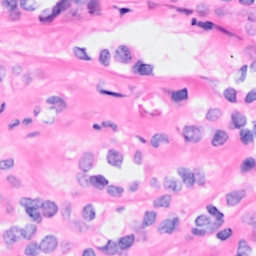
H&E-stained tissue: Breast